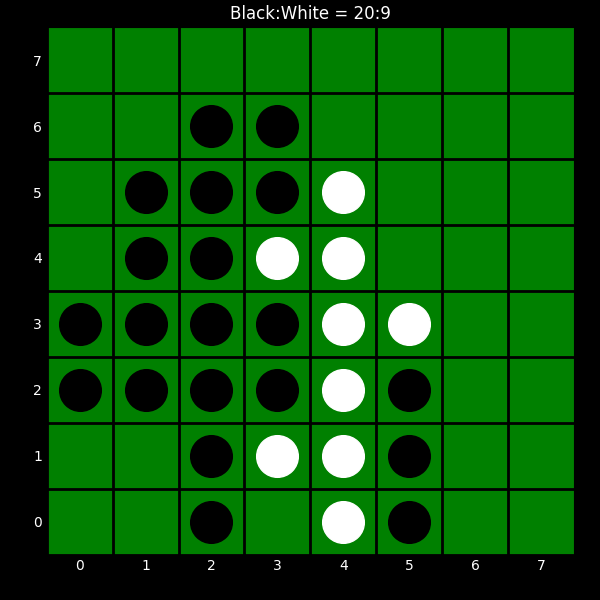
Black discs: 20
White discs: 9